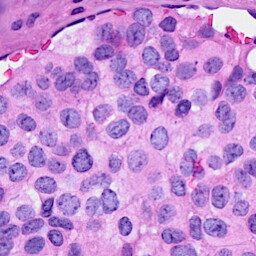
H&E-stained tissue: Breast